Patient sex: F
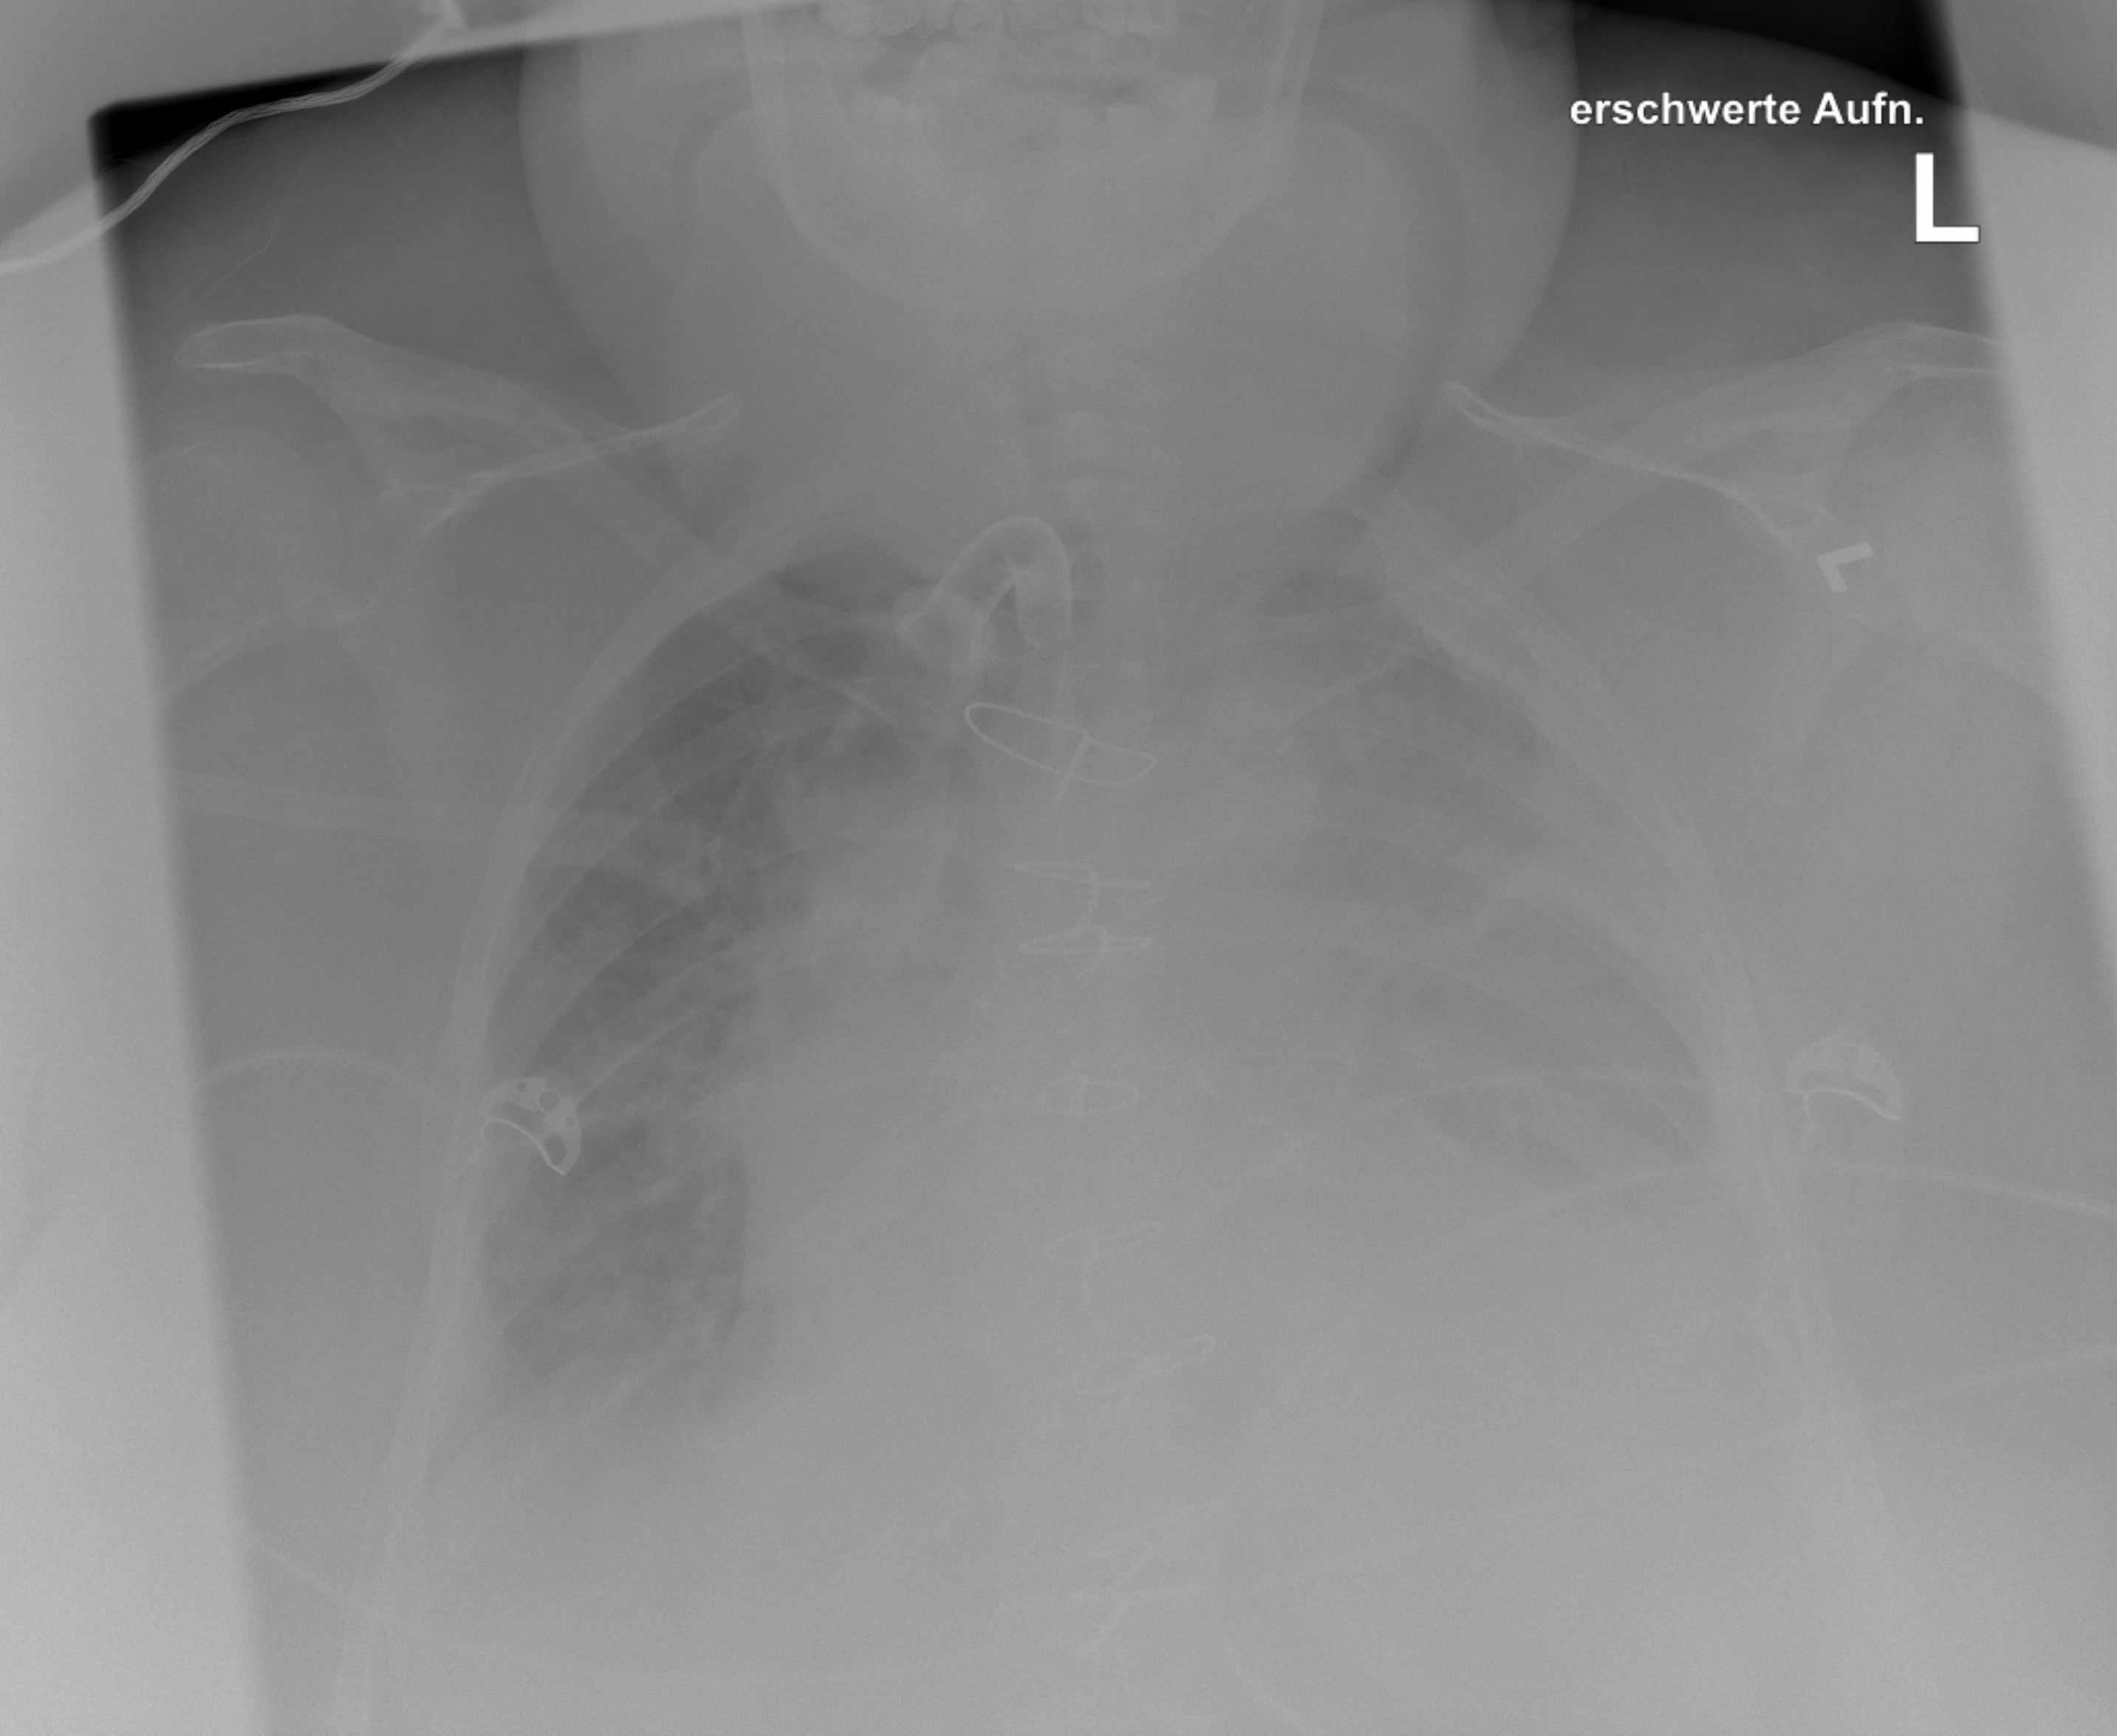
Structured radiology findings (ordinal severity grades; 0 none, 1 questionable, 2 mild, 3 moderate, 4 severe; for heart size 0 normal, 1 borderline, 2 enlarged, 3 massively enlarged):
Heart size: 2
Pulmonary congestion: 2
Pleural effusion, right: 3
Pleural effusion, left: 2
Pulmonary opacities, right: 2
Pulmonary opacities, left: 3
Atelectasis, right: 2
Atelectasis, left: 2